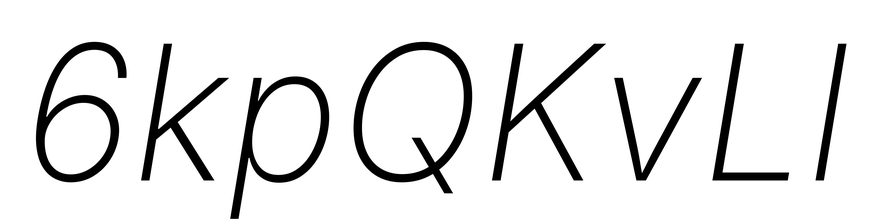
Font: Inter-Italic_ExtraLight_Italic